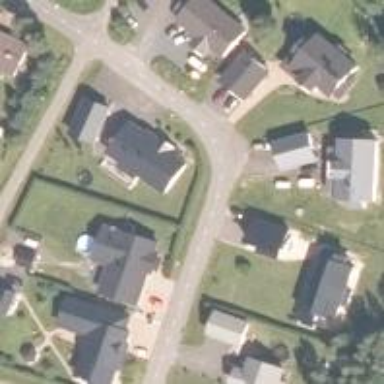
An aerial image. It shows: Suburb.